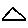
Label: triangle